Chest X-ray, PA view. Patient: 64 years old, sex F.
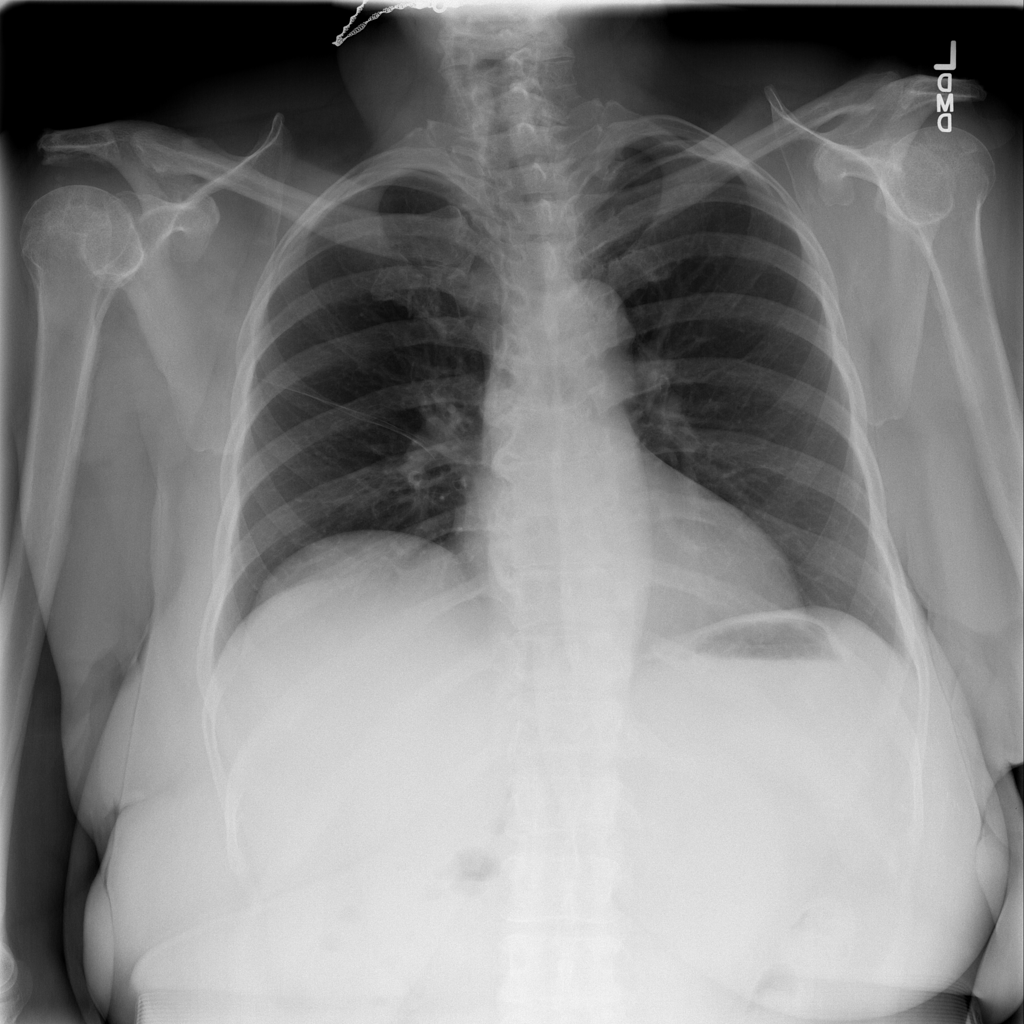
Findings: No Finding